Question: The "Add Controller" dialog on an MVC project provides a dropdown list of model classes to choose from. These are usually the model classes in the project, and that's what I used to see. But now I'm getting this:

Any idea what's wrong and how to change it back to what I believe is the normal way?
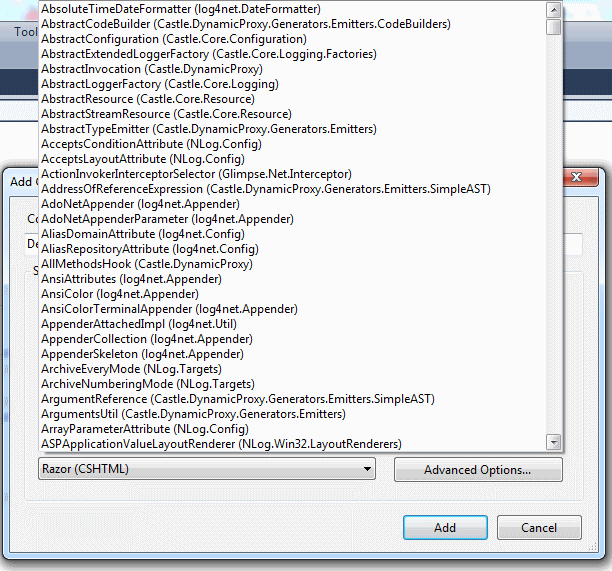
Answer: It seems there's no solution to this problem. That dialog shows the classes from all the classes in the solution, and that includes any 3rd party classes that were imported (using something like NuGet). Which kind of makes sense. So it's a feature, not a bug.
The workaround to sifting through that whole list is to take advantage of the autocomplete functionality built into that dialog, which makes it quite easy to find the required full class name.